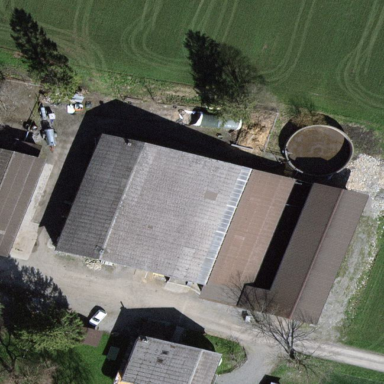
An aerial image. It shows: Farmyard area.